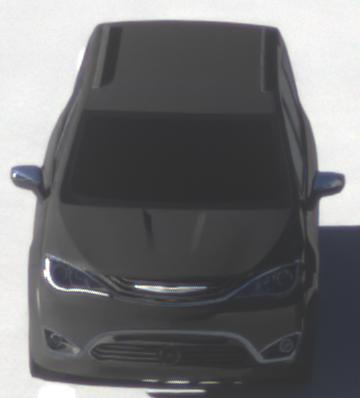
Make: Chrysler
Model: Pacifica
Detailed model: -
Model produced from: 2016
Model produced until: 2020
Doors: 5
Color: black
Road condition: dry road
Daytime: sunrise or sunset
Contrast: medium contrast